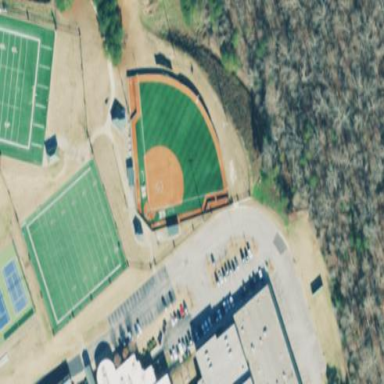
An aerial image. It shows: Baseball pitch for leisure land.